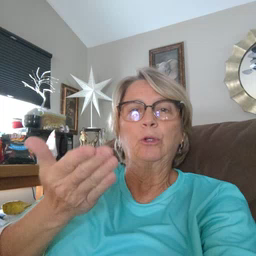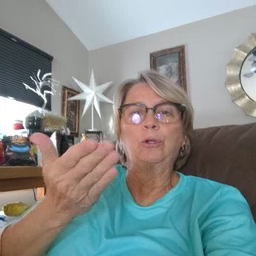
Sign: book